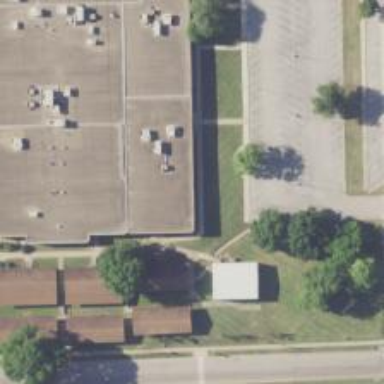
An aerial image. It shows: School.